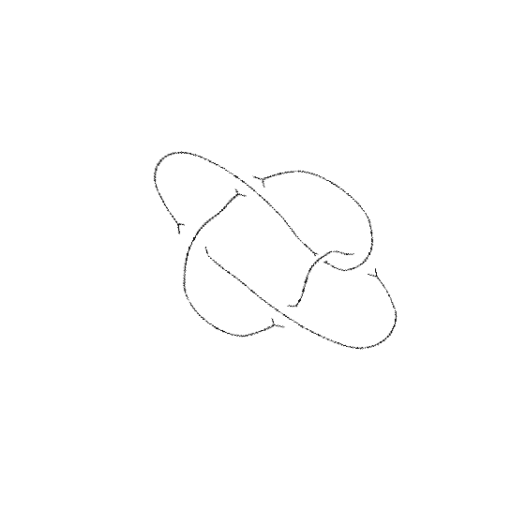
Crossing number: 5